Field crop: tomato
Growth stage: 1
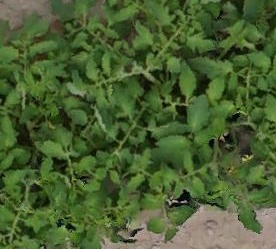
Species: tomato